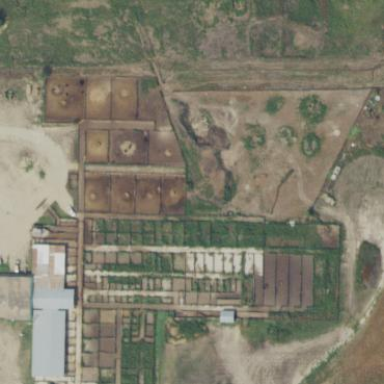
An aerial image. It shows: Area designated for animal keeping.